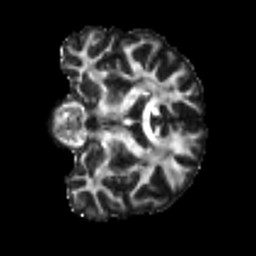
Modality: FA
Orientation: coronal
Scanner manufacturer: siemens
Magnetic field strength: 3 T
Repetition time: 4 s
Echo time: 0.0594 s